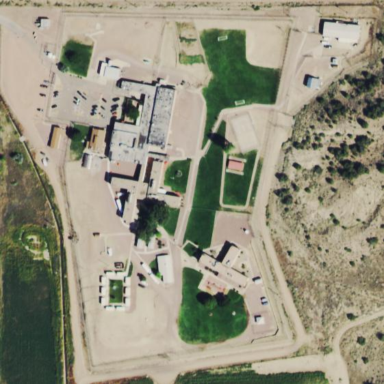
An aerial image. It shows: Prison.